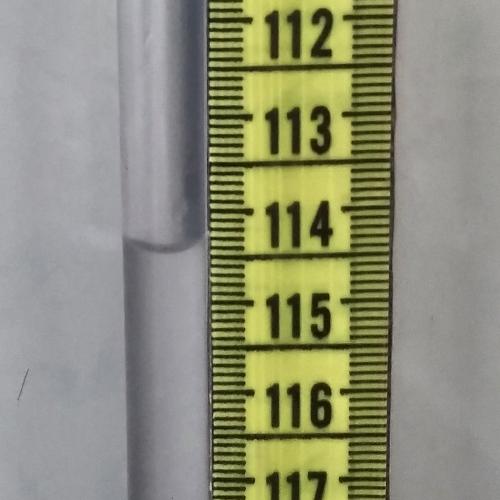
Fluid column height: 114.4 cm